Field crop: maize
Growth stage: 1
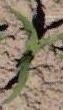
Species: maize